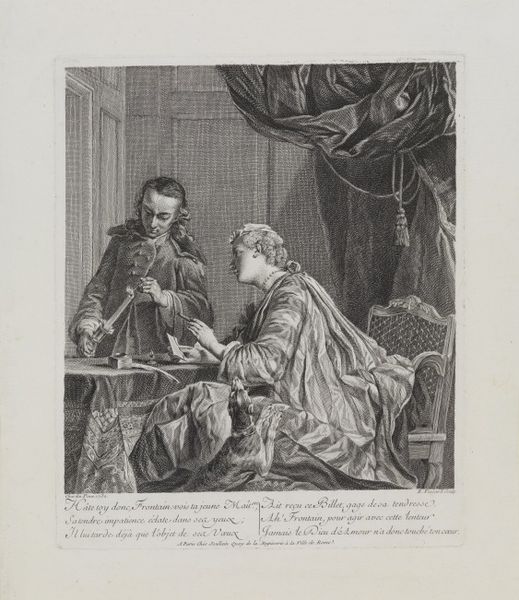
Titel: Dame cachetant une lettre (Briefsieglerin)
Künstler: Etienne Fessard
Standort: Karlsruhe
Institution: Staatliche Kunsthalle Karlsruhe
Schlagwörter: feder, feuer, hand, kopf, mann, weiß, menschen, sitzen, abend, ausschnitt, frankreich, frau, grau, kleid, licht, nacht, raum, schmuck, schwarz, stuhl, tisch, tür, zeichnung, zimmer, dame, hund, wand, barock, diener, falten, mensch, hände, schauen, tischdecke, tischtuch, vorhang, gewand, haare, interieur, sessel, sitzend, stoff, adel, decke, paar, blatt, locken, renaissance, schrift, gewicht, kette, grafik, graphik, französisch, essen, tapete, pfeife, rauchen, zigarre, lesen, kerze, streifen, kordel, quaste, gemach, knöpfe, perlenkette, halskette, raffung, waage, flamme, buch, palast, links, druck, druckgraphik, schwarz-weiss, radierung, stich, kupfer, seite, linol, text, uniform, demonstration, stift, tinte, buchseite, biedermeier, wachs, karte, kerzenhalter, zigarette, brief, schreiben, windhund, antik, kassetten, brokatstoff, quast, siegel, tintenfass, kupferstich, bildunterschrift, anzünden, boudoir, messung, getäfelt, wörter, feuerzeug, zugeneigt, freu, täfelung, frau mann, kupferschnitt, tintenglas, schaut, tet, kerze anzünden